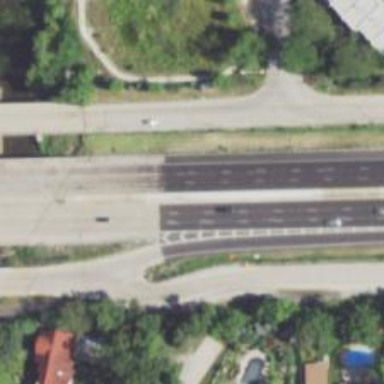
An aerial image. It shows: Trunk link highway.